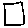
Label: square